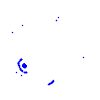
Particle: pion